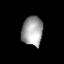
Tissue: lung
Cell type: Epithelial cells
Senescence score: 0.1787
Nuclear area (px): 604
Mean DAPI intensity: 161.522